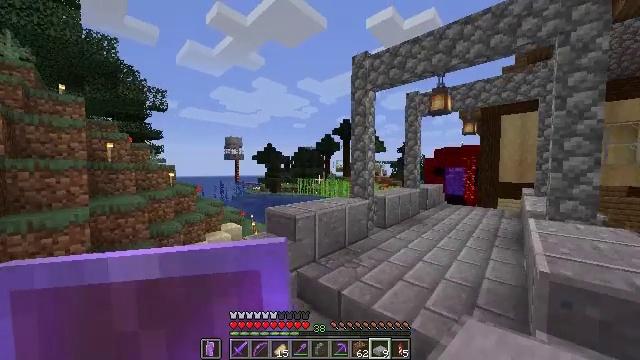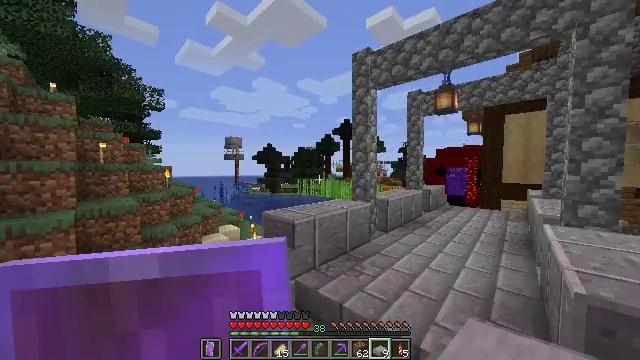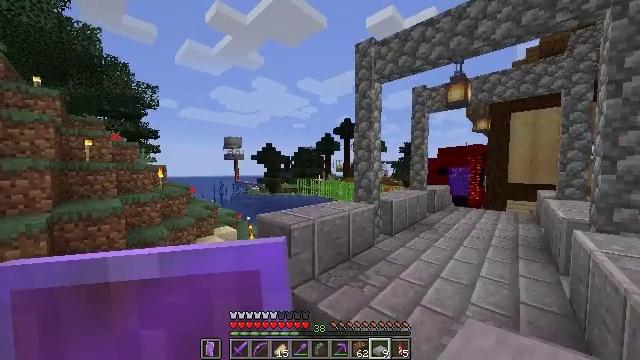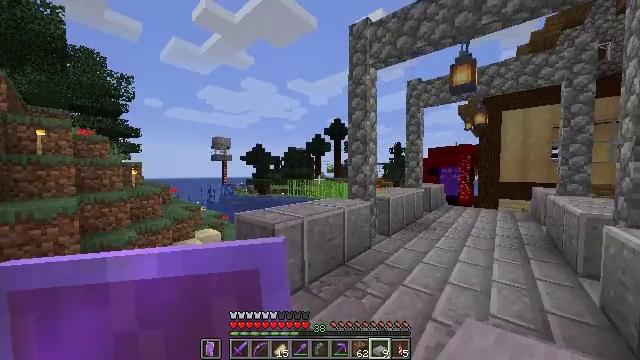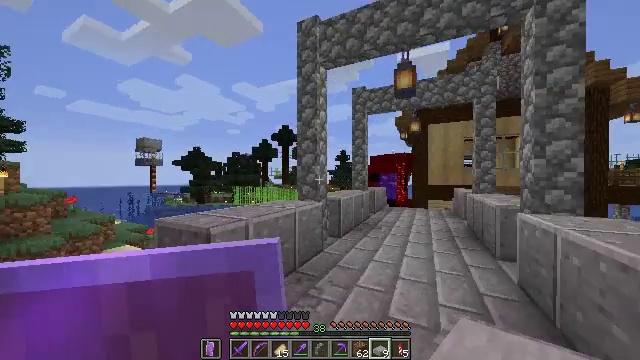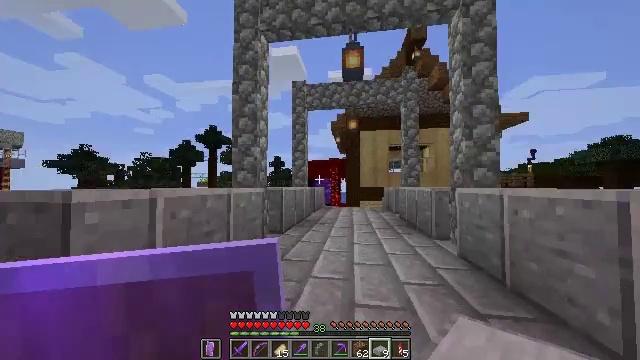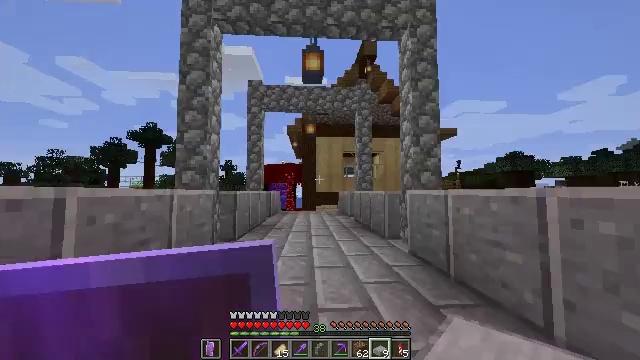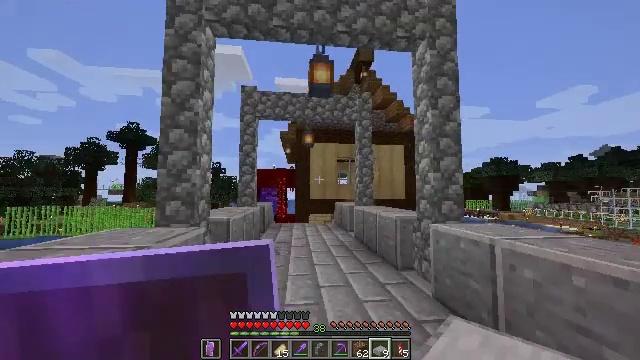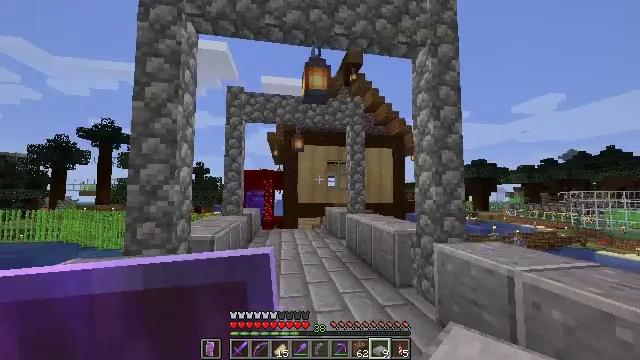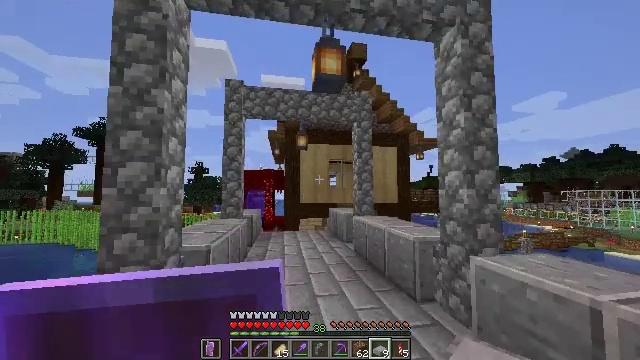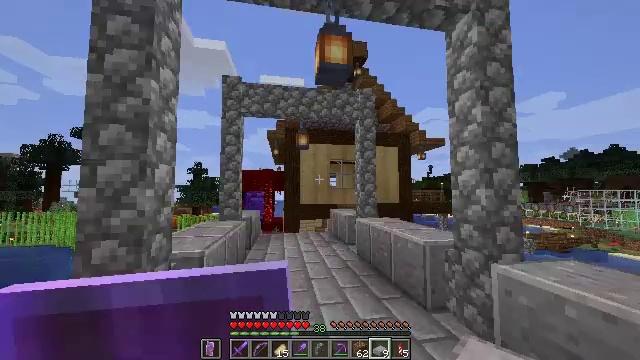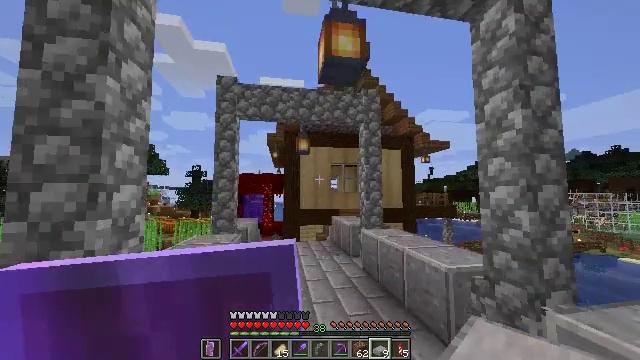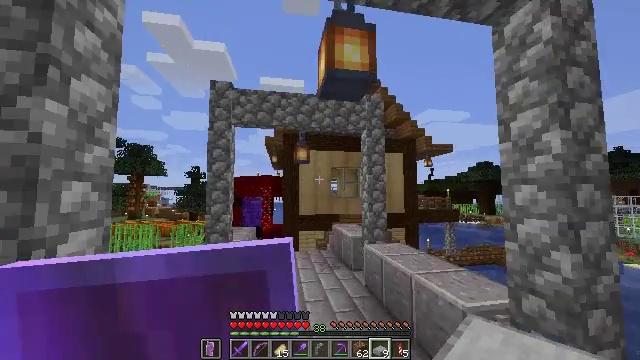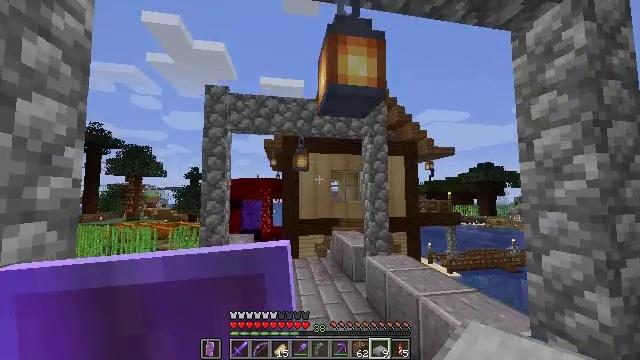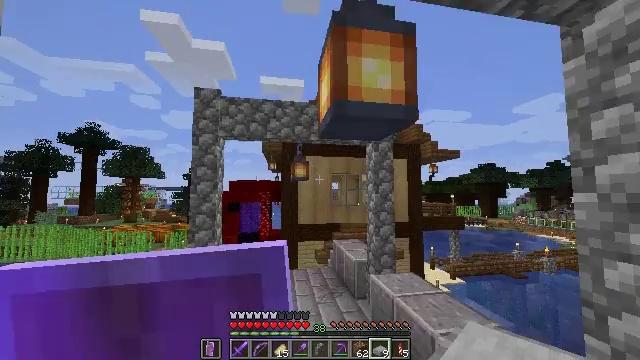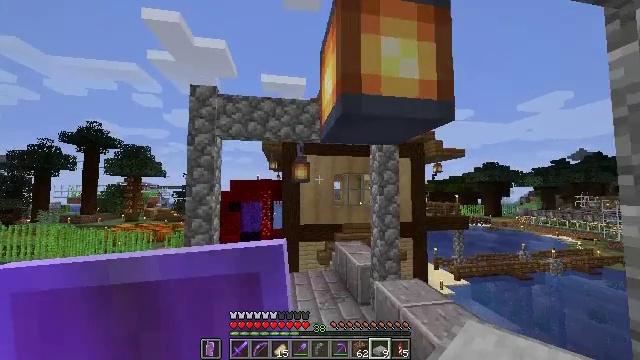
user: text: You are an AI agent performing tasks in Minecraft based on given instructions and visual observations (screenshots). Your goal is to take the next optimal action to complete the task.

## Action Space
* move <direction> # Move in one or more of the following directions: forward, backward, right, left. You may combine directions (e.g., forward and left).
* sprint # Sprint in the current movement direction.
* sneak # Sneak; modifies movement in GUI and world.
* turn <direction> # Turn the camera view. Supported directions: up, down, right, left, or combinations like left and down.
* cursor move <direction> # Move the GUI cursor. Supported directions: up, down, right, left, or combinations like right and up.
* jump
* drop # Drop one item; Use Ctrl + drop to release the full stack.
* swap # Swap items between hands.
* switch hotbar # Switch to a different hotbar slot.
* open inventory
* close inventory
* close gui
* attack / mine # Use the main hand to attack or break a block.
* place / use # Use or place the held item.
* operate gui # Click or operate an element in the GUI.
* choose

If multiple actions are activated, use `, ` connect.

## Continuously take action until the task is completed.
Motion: motion action
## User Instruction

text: Combine materials in the crafting table to get a smooth stone slab.
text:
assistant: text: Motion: move forward, sprint, jump
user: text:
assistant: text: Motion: move forward, sprint
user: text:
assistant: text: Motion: move forward, sprint, turn right
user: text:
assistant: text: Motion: move forward, sprint, turn right and up
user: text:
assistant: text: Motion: move forward, sprint, turn right and up
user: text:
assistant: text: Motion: move forward, sprint, turn right and up
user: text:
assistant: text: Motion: move forward, sprint, turn right
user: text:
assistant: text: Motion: move forward, sprint, turn right
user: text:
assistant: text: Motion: move forward, sprint
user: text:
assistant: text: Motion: move forward, sprint
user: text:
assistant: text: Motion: move forward, sprint, jump
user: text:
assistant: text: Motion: move forward, sprint, jump
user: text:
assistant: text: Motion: move forward, sprint, jump
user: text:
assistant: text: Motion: move forward, sprint, jump
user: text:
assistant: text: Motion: move forward, sprint
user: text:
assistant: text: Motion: move forward, sprint
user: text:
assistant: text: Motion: move forward, sprint
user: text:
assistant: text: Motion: move forward, sprint
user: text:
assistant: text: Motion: move forward, sprint
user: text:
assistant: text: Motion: move forward, sprint
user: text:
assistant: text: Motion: move forward, sprint
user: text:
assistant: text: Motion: move forward, sprint
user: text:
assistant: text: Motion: move forward and move left, sprint
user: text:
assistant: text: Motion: move forward and move left, sprint, turn right
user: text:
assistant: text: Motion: move forward and move left, sprint, turn right
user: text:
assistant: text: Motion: move forward and move left, sprint, turn right
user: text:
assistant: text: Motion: move forward and move left, sprint, turn right and down
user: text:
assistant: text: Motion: move forward and move left, sprint, turn right and down
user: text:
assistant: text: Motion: move forward and move left, sprint, turn right and down
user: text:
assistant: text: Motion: move forward and move left, sprint, turn right